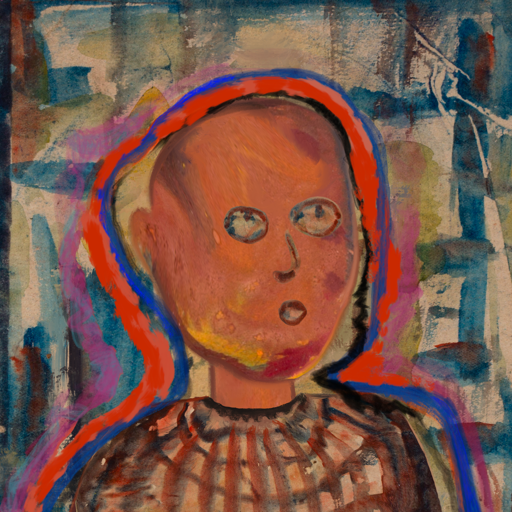
Background: Orphan, Head And Neck Side: Mother_And_Son_Son, Face Side: Orphan, Bust: Orphan, Hair Side: Experience, Head Accessory: Blank, Second Necklace: Blank, Necklace: Blank, Baby: Blank